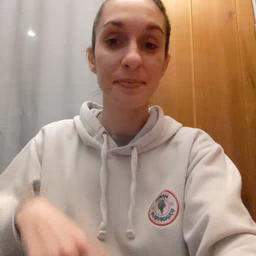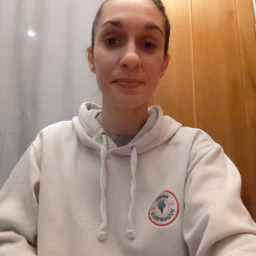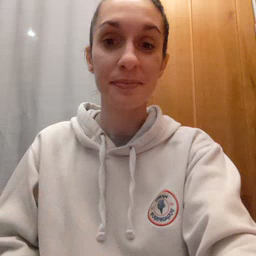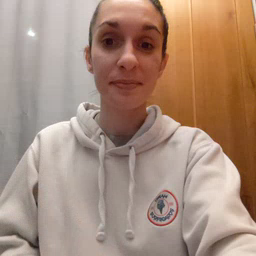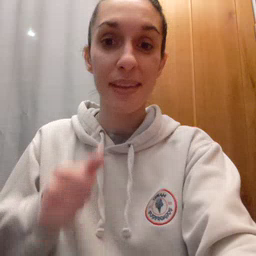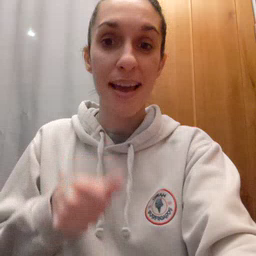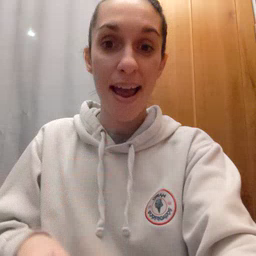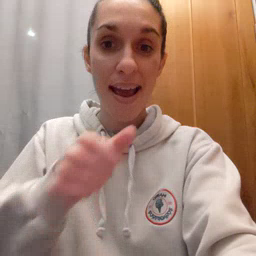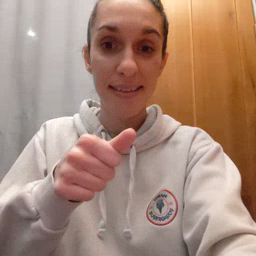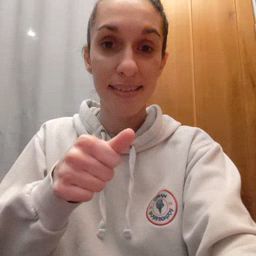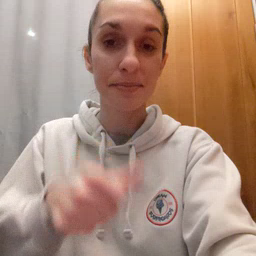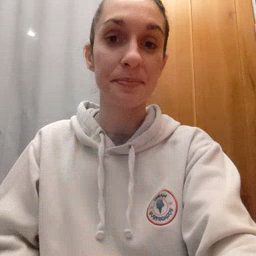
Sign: hide